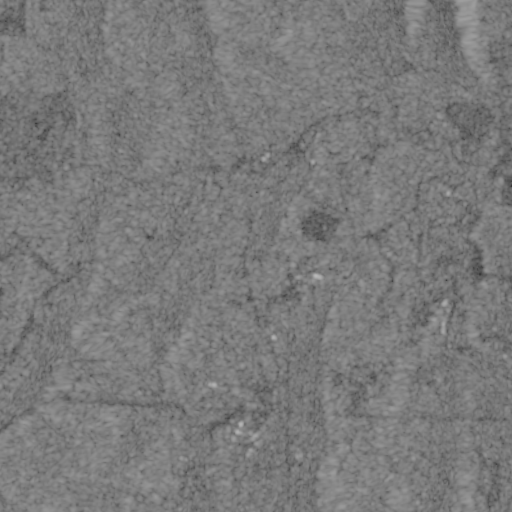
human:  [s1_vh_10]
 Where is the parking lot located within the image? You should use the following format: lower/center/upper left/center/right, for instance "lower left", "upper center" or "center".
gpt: The parking lot is located in the lower center of the image.
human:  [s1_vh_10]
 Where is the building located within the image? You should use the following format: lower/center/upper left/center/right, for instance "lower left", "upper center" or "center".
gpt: The building is located in the lower center of the image.
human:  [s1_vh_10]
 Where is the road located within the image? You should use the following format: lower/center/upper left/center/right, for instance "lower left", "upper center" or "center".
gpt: There is no road in the image.

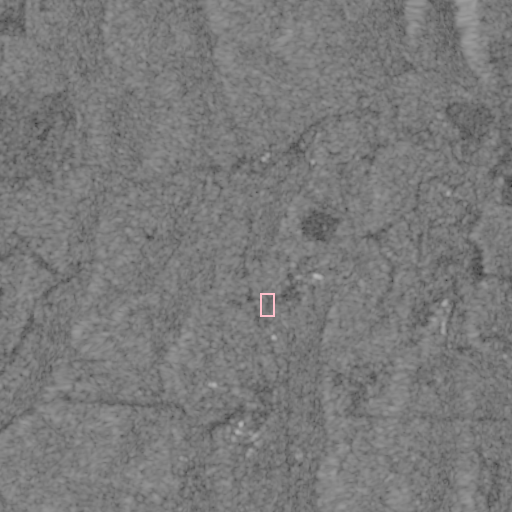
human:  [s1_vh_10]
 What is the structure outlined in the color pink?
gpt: The structure outlined in pink is a building.
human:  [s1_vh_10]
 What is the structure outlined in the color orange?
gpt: There is no orange outline.